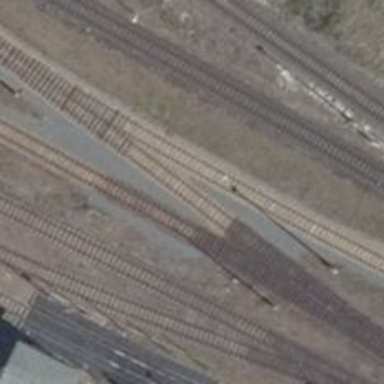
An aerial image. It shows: Railway crossing.